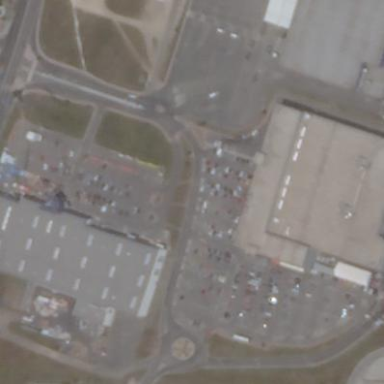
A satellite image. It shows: Retail area.